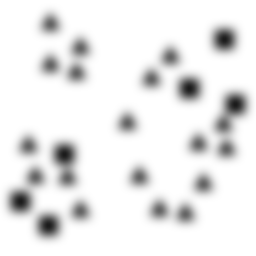
Squares: 6
Triangles: 18
Stars: 0
Total shapes: 24